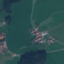
Label: Pasture